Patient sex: M
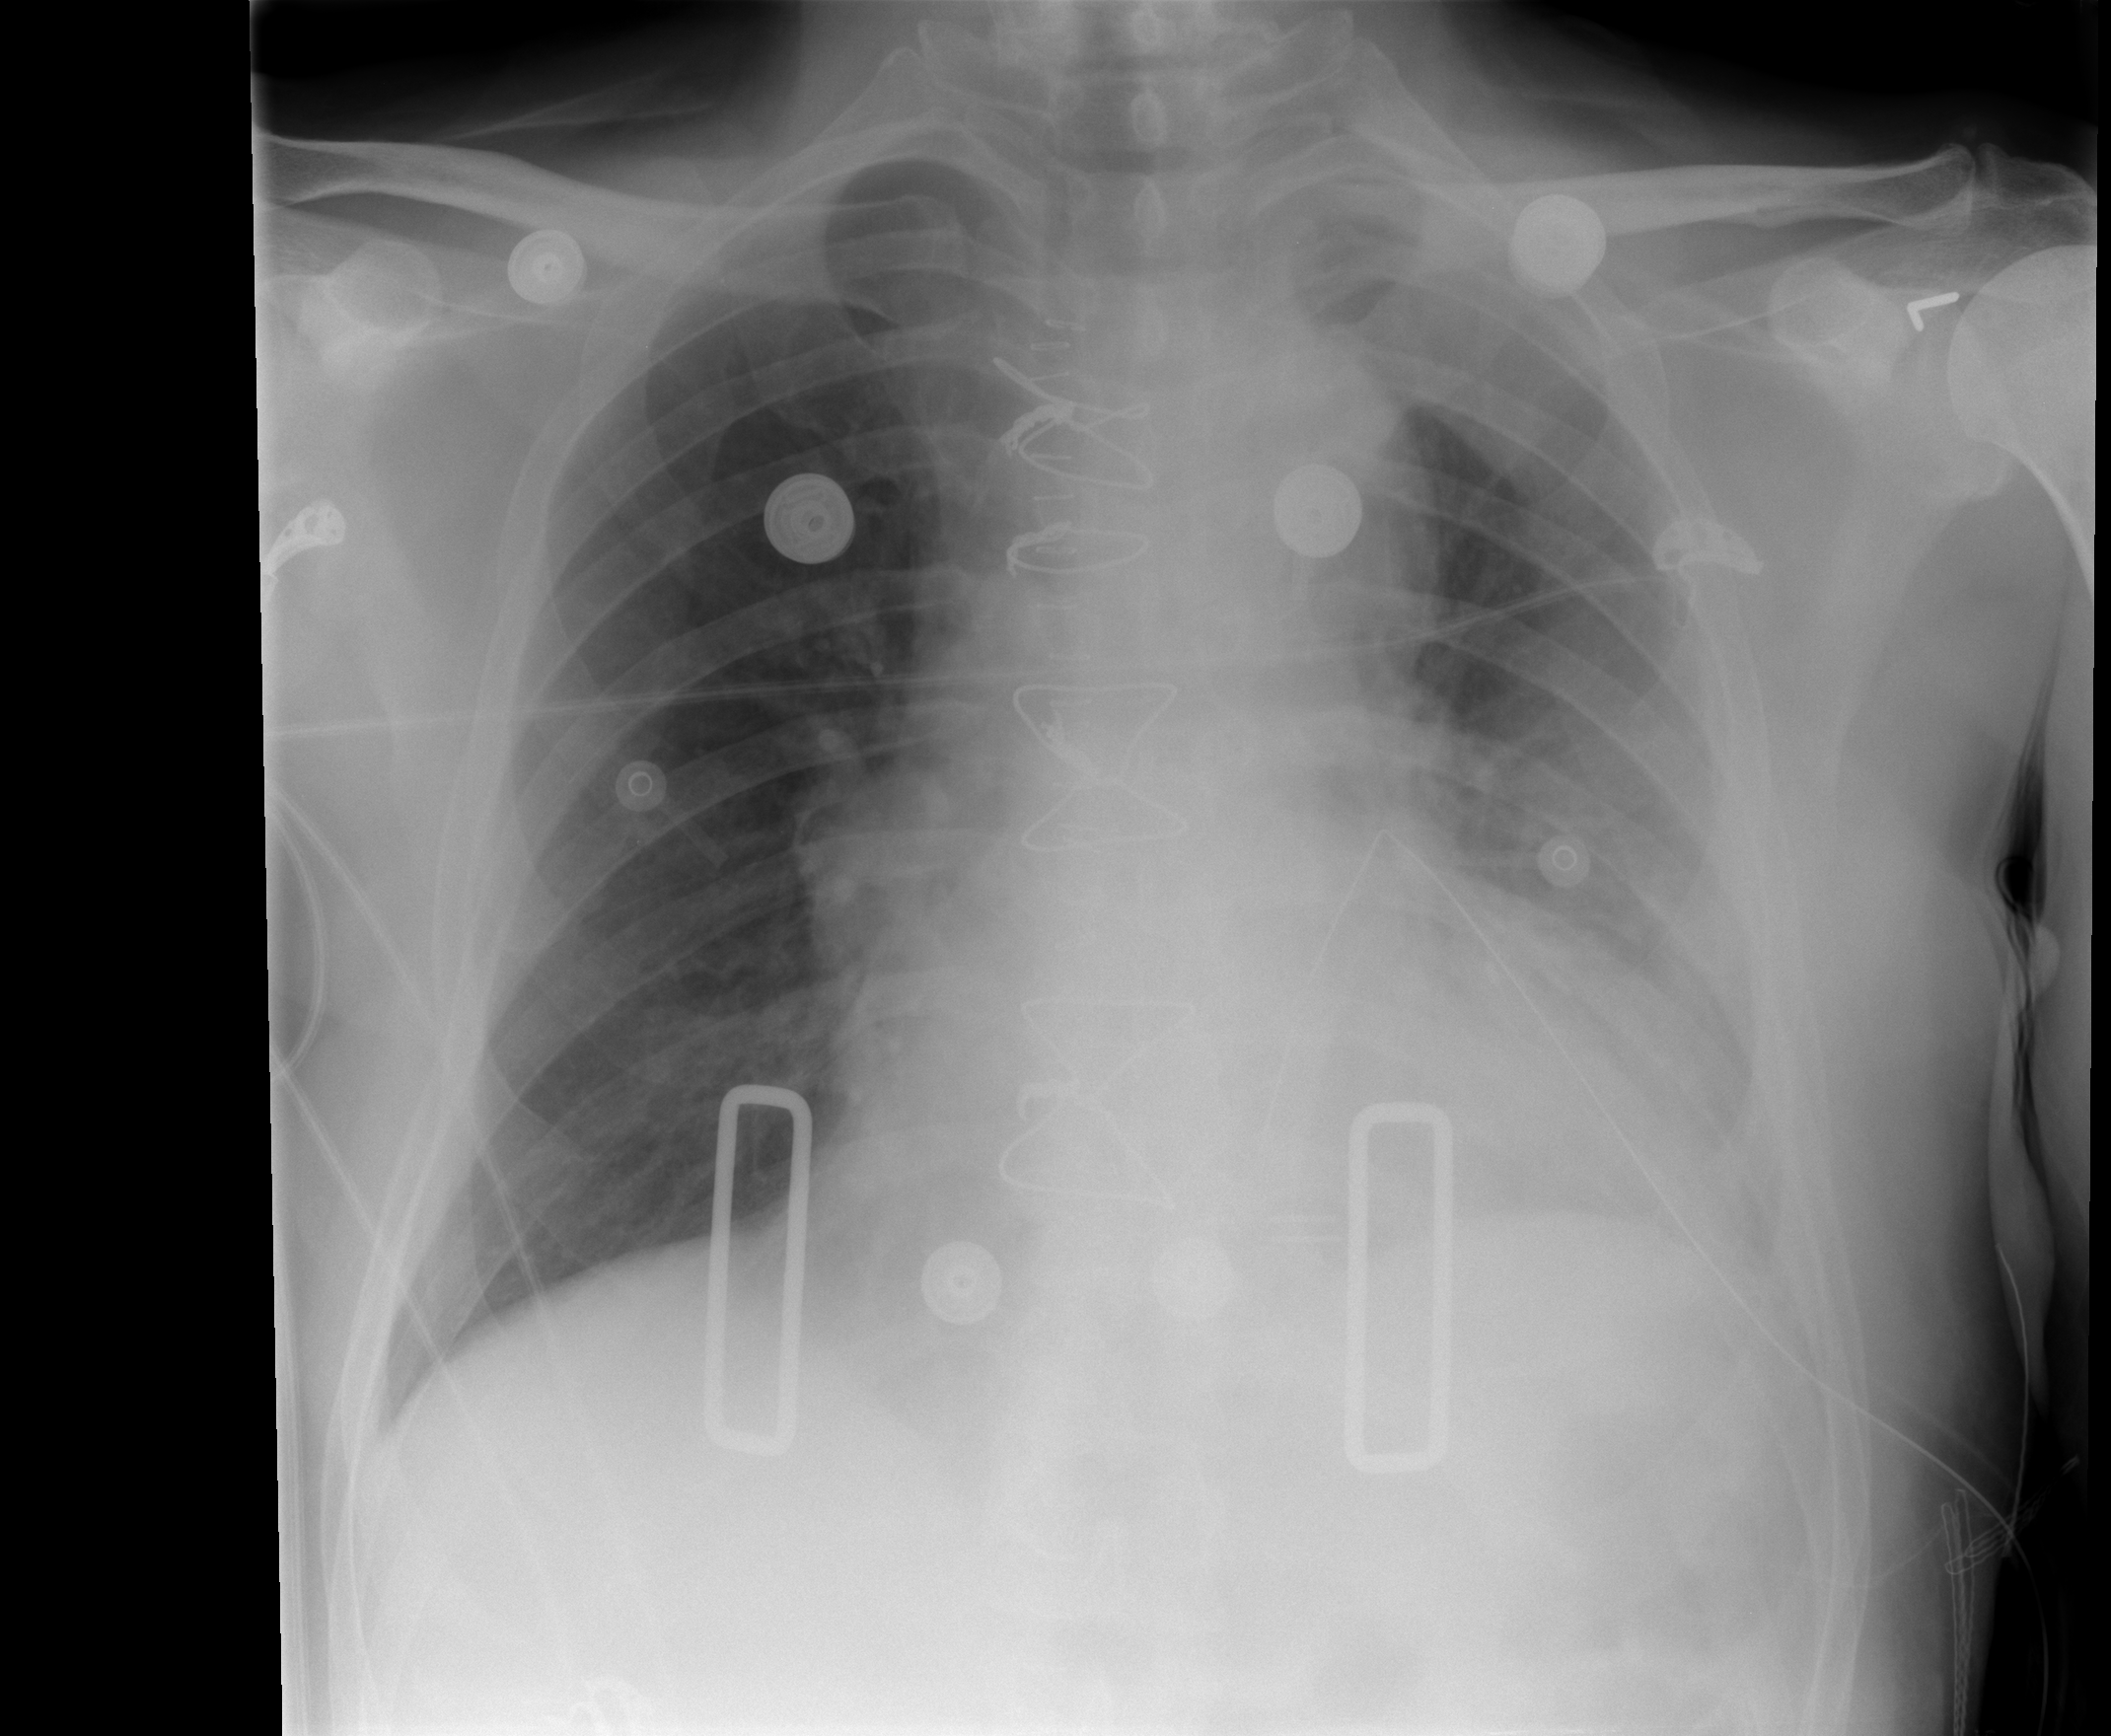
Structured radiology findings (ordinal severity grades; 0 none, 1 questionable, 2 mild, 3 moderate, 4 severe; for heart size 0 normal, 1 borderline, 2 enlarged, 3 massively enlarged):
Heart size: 0
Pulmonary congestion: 0
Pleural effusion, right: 0
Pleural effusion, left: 2
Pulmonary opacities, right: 0
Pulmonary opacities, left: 0
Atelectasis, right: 0
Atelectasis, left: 2